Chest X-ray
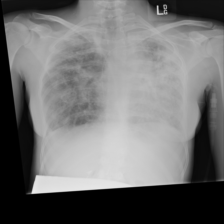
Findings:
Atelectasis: negative
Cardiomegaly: negative
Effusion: negative
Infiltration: negative
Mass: negative
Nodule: negative
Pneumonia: negative
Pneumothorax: negative
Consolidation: positive
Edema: negative
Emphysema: negative
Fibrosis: negative
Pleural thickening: negative
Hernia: negative